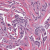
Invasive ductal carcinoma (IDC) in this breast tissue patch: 1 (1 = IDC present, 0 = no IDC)